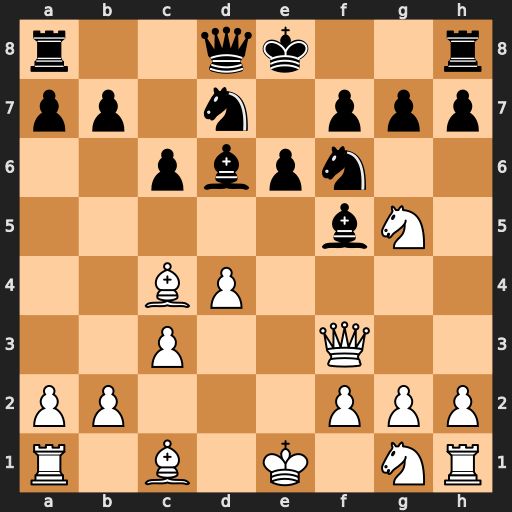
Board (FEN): r2qk2r/pp1n1ppp/2pbpn2/5bN1/2BP4/2P2Q2/PP3PPP/R1B1K1NR
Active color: w
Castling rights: KQkq
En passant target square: -
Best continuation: Nxf7 Kxf7 Qxf5